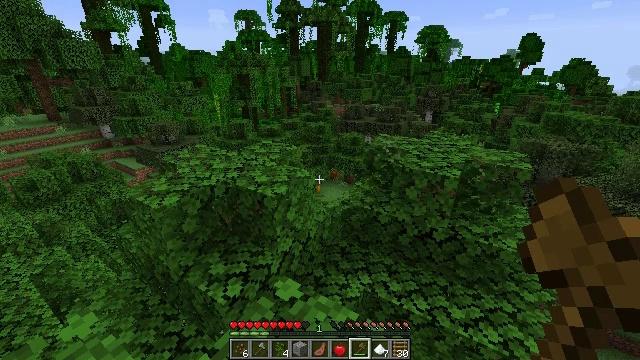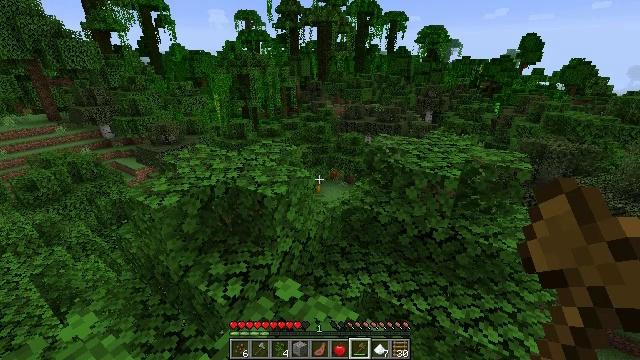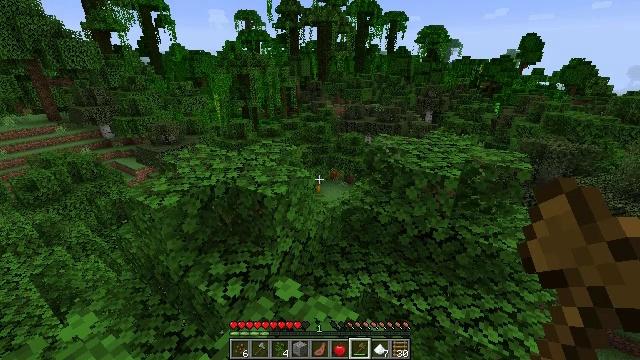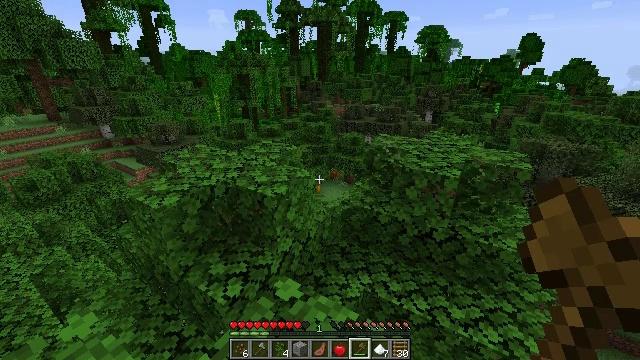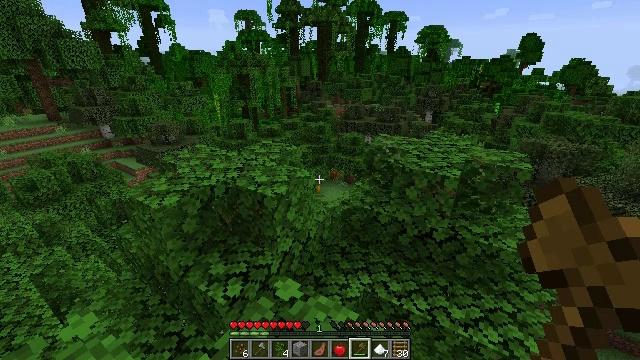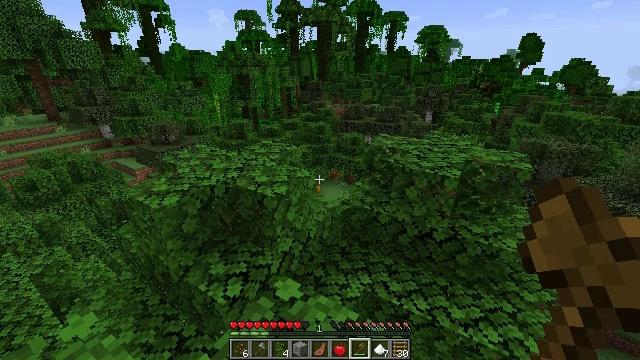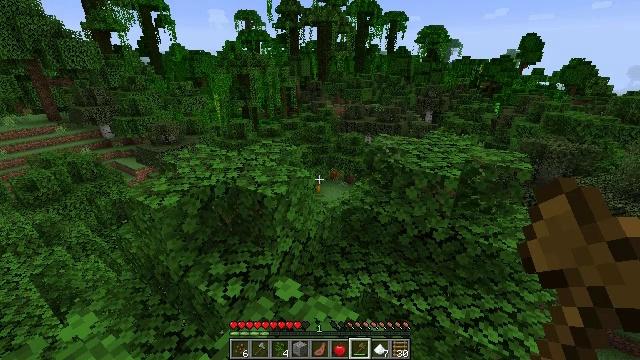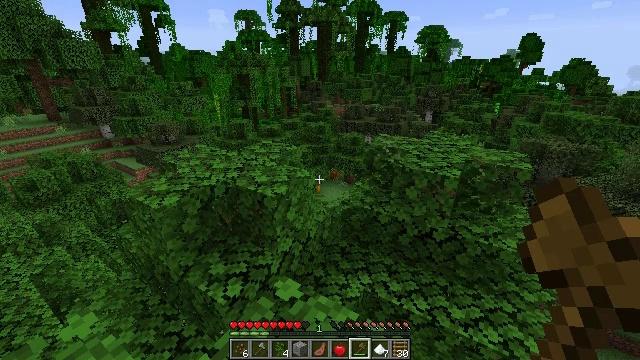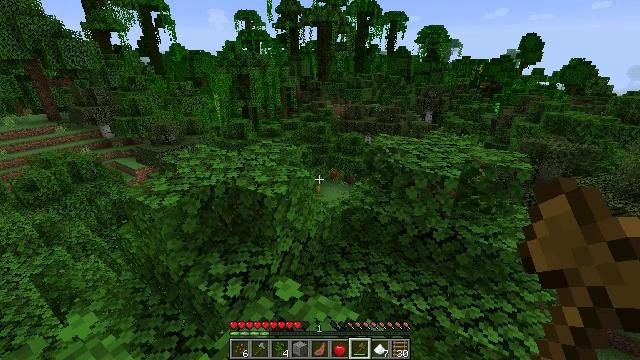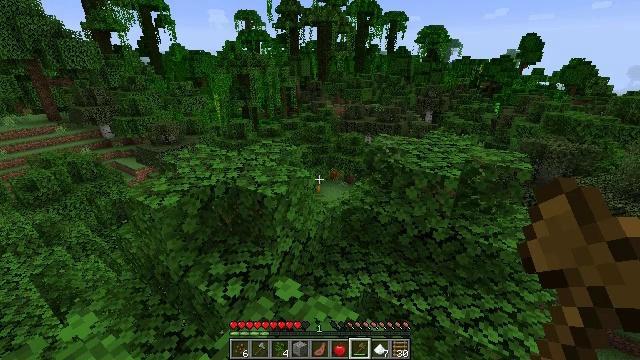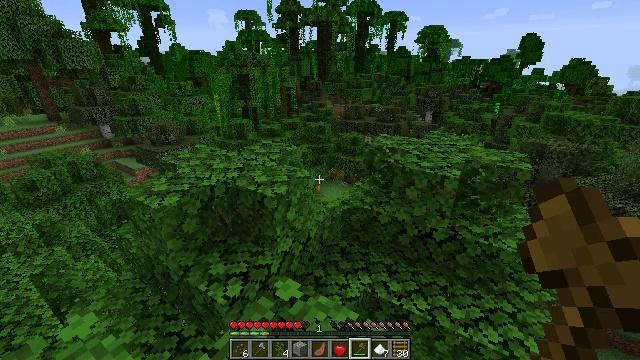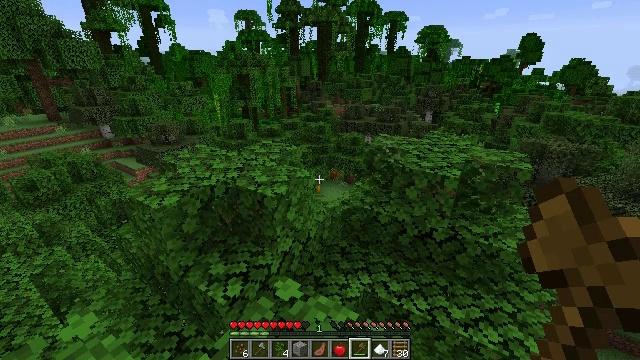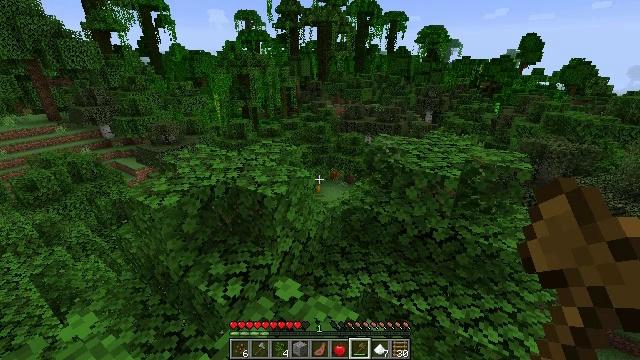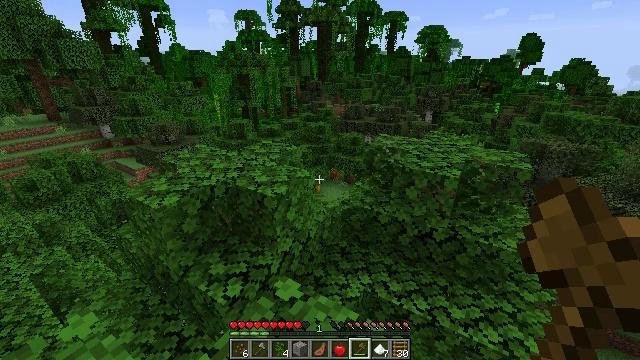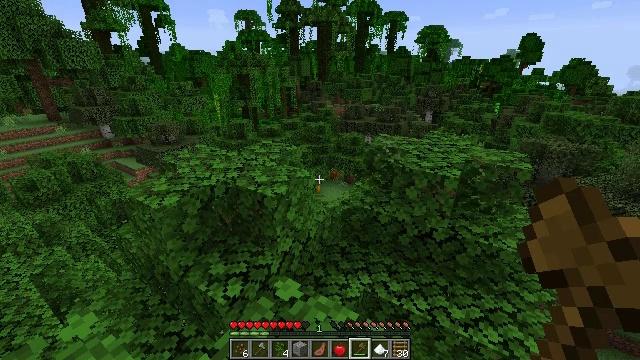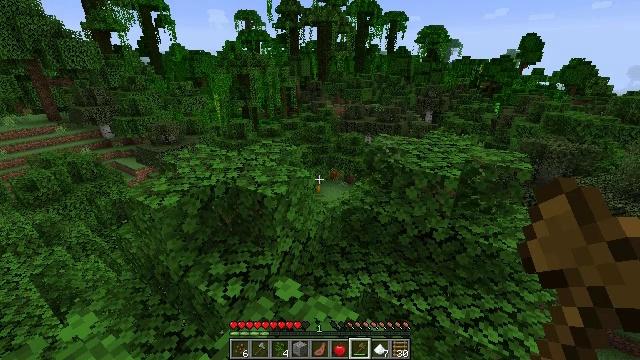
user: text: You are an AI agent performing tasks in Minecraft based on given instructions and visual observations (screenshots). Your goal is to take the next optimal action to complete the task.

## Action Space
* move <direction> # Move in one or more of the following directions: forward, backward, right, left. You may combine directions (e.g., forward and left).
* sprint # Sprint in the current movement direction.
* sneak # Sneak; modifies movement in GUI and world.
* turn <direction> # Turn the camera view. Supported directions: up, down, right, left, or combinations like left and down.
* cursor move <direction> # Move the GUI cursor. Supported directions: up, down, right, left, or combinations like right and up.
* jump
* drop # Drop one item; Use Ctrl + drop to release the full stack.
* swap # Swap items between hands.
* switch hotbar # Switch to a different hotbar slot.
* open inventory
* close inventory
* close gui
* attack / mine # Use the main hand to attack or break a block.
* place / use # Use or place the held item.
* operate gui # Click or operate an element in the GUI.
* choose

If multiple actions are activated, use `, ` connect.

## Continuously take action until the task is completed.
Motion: motion action
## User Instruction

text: Collect the pumpkin by holding left button.
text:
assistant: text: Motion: no_op
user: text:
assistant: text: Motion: no_op
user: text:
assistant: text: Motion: no_op
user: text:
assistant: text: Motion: no_op
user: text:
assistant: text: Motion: no_op
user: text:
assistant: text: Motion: no_op
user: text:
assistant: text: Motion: no_op
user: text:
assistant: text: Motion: no_op
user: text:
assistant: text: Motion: no_op
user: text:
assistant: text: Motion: no_op
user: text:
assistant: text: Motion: no_op
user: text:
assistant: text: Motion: no_op
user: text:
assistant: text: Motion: no_op
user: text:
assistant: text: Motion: no_op
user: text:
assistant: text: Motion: no_op
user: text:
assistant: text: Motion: no_op
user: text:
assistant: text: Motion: no_op
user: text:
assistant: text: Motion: no_op
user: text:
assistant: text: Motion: no_op
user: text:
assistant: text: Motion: no_op
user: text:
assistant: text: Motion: no_op
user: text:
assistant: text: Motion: no_op
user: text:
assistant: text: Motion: no_op
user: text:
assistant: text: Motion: no_op
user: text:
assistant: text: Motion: no_op
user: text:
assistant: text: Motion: no_op
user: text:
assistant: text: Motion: no_op
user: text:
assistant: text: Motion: no_op
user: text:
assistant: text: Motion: no_op
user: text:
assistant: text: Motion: no_op